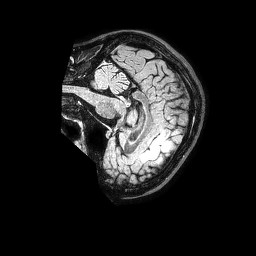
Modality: FLAIR
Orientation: sagittal
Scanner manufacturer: philips
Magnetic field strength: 1.5 T
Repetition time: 4.8 s
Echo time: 0.3 s